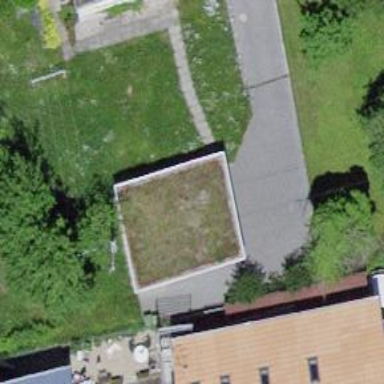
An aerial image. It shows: View of roof of building.